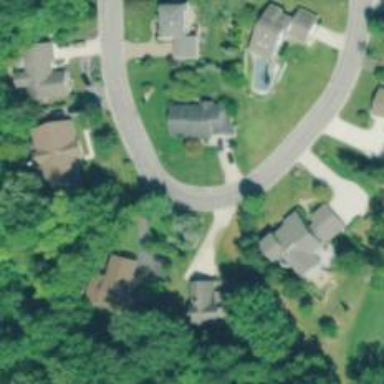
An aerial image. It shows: Residential road.